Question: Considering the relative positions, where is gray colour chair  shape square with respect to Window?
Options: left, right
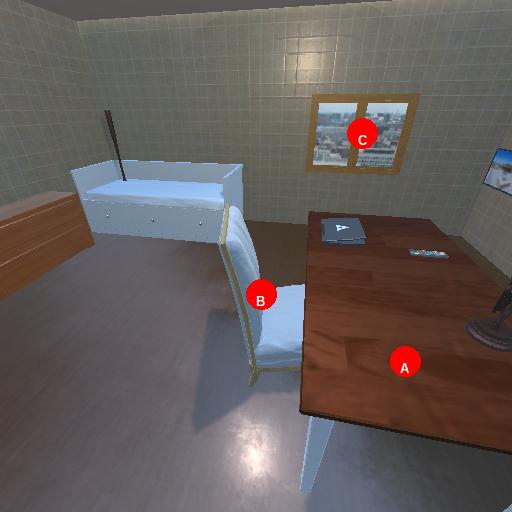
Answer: left